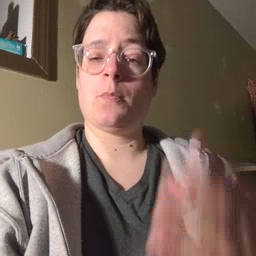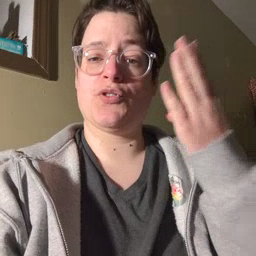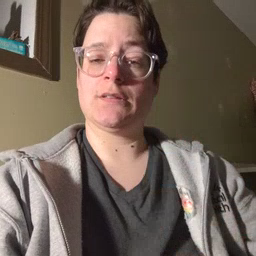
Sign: morning